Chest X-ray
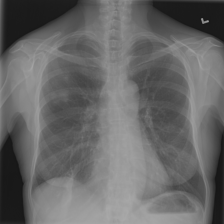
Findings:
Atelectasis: positive
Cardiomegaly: negative
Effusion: negative
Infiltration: negative
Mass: positive
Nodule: negative
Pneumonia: negative
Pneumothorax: negative
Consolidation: negative
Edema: negative
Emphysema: negative
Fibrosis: negative
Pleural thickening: negative
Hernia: negative